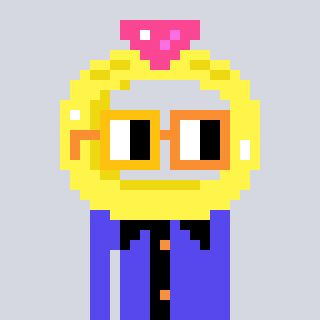
a pixel art character with square yellow and orange glasses, a ring-shaped head and a computerblue-colored body on a cool background